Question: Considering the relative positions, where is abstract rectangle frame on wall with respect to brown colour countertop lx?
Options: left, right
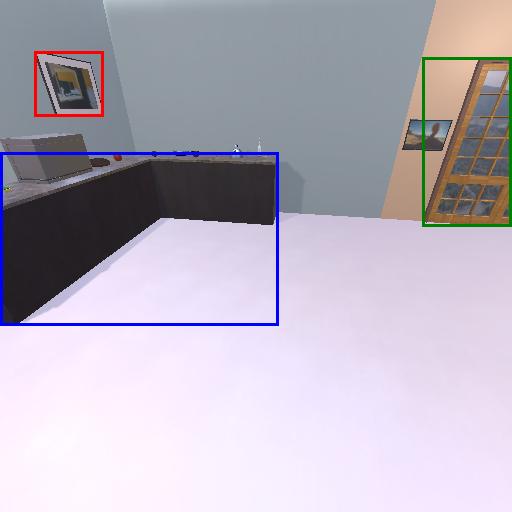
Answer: left